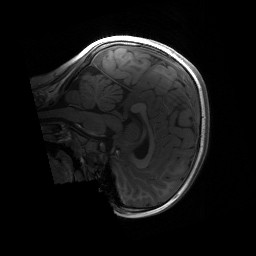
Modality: T1w
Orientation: sagittal
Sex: female
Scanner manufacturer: siemens
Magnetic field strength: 3 T
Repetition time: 1.9 s
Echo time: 0.00243 s